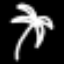
Label: palm tree